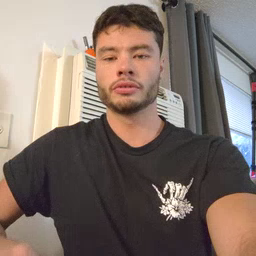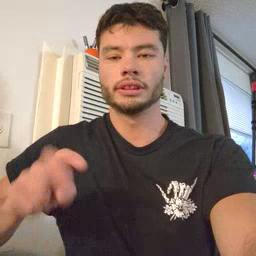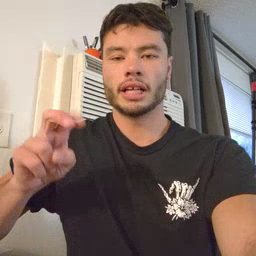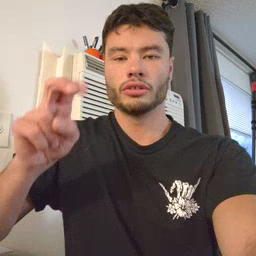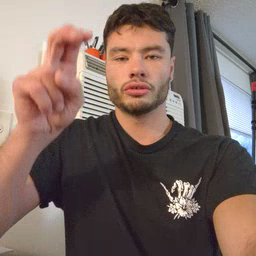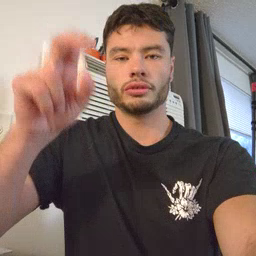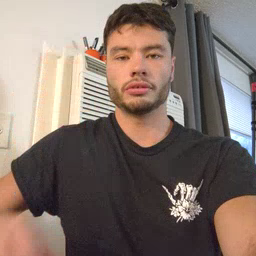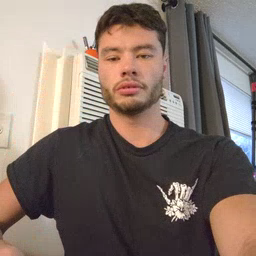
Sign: stairs